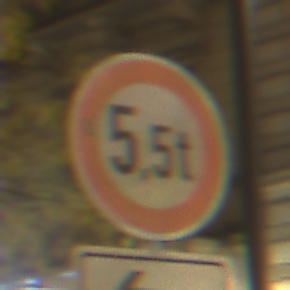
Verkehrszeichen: TatsaechlicheMasse
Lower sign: RichtungsangabeDurchPfeile2
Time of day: Night
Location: Outdoor (Urban)
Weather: Clear
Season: NotSpecified
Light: Artificial